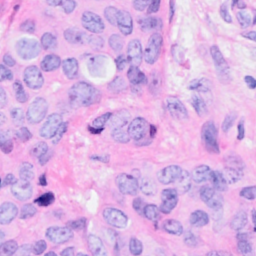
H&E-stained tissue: Breast